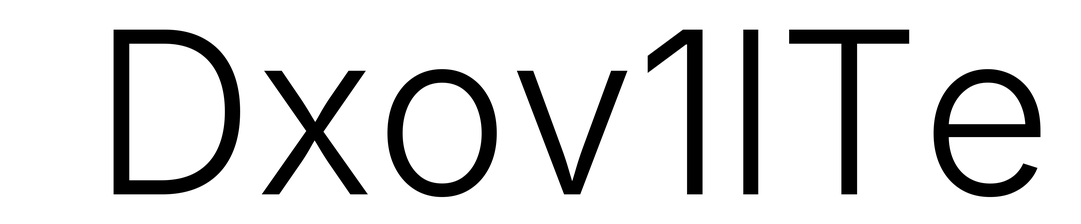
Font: Inter_Light